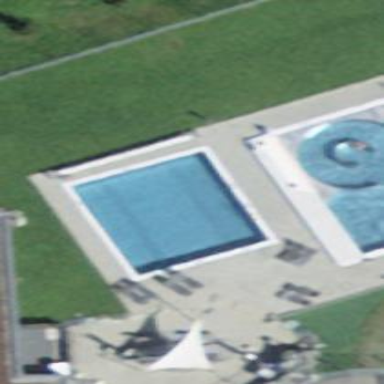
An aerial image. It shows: Swimming pool located in leisure land.